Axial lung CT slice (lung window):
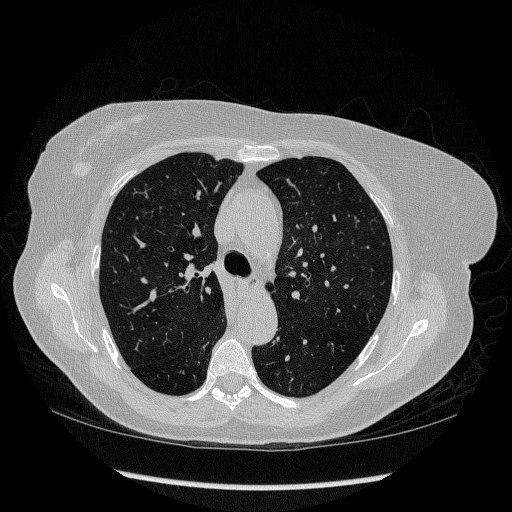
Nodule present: no